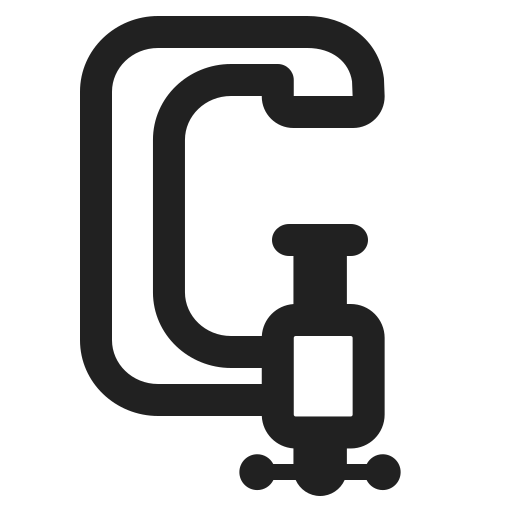
clamp high contrast